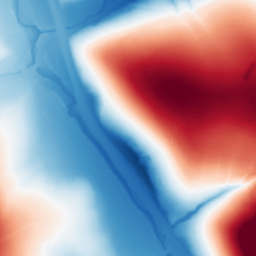
Category: classical
Decomposition family: gaussian
Decomposition parameters: sigma: 100
Upsampling method: quintic
Upsampling parameters: scale: 4
Upsampling scale: 4